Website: apple-inc
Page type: receipt
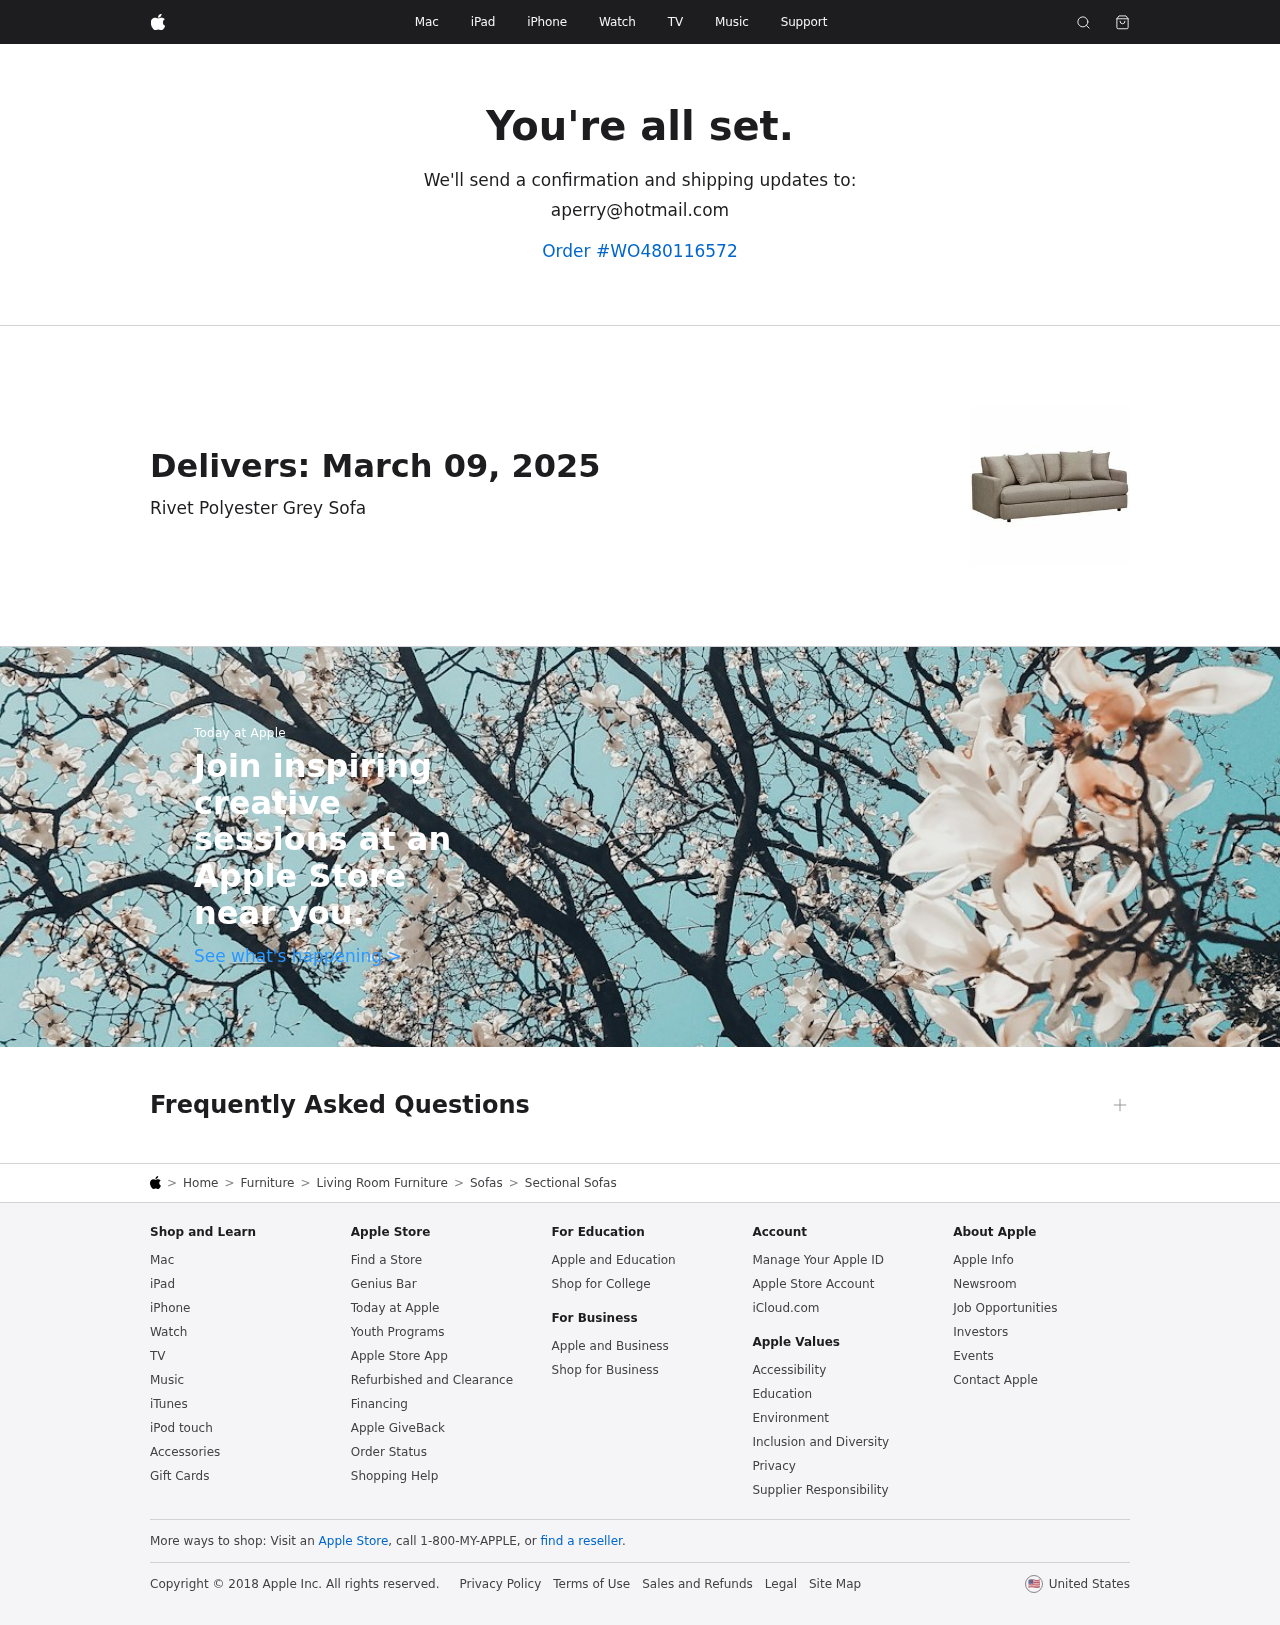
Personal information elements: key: PII_EMAIL
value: aperry@hotmail.com
Product elements: key: PRODUCT1_BREADCRUMB
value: Home
Furniture
Living Room Furniture
Sofas
Sectional Sofas
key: PRODUCT1_NAME
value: Rivet Polyester Grey Sofa
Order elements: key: ORDER_ID
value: Order #WO480116572
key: ORDER_DELIVERY_DATE
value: March 09, 2025